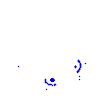
Particle: pion